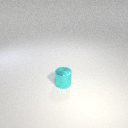
small cyan metal cylinder